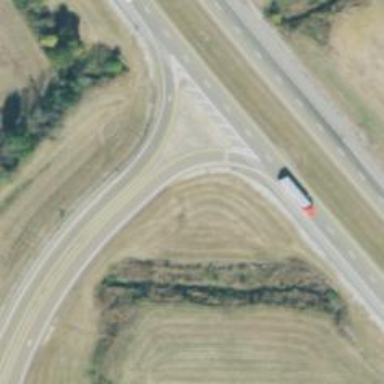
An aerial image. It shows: Trunk link road with asphalt surface.